Aerial crown-view tile of a tropical tree (Barro Colorado Island, Panama), acquired 20240611:
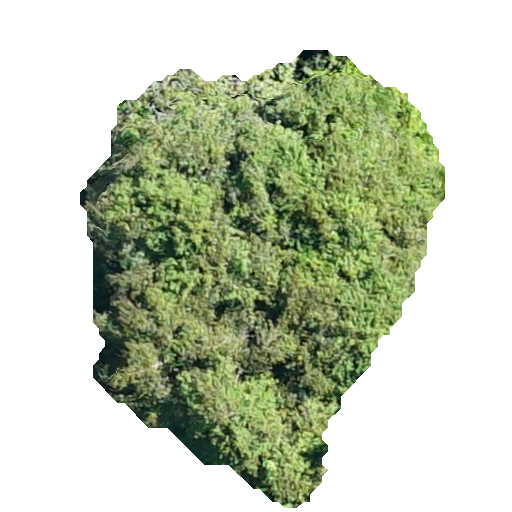
Species: Chrysophyllum cainito
GBIF accepted scientific name: Chrysophyllum cainito
Crown area: 177.516 m²